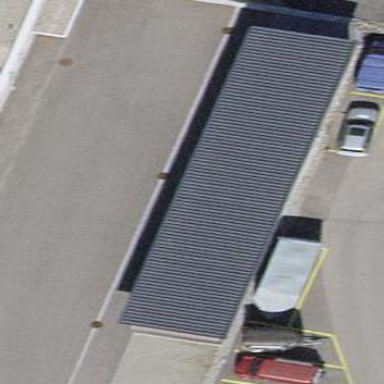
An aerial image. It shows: View of roof of building.